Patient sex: M
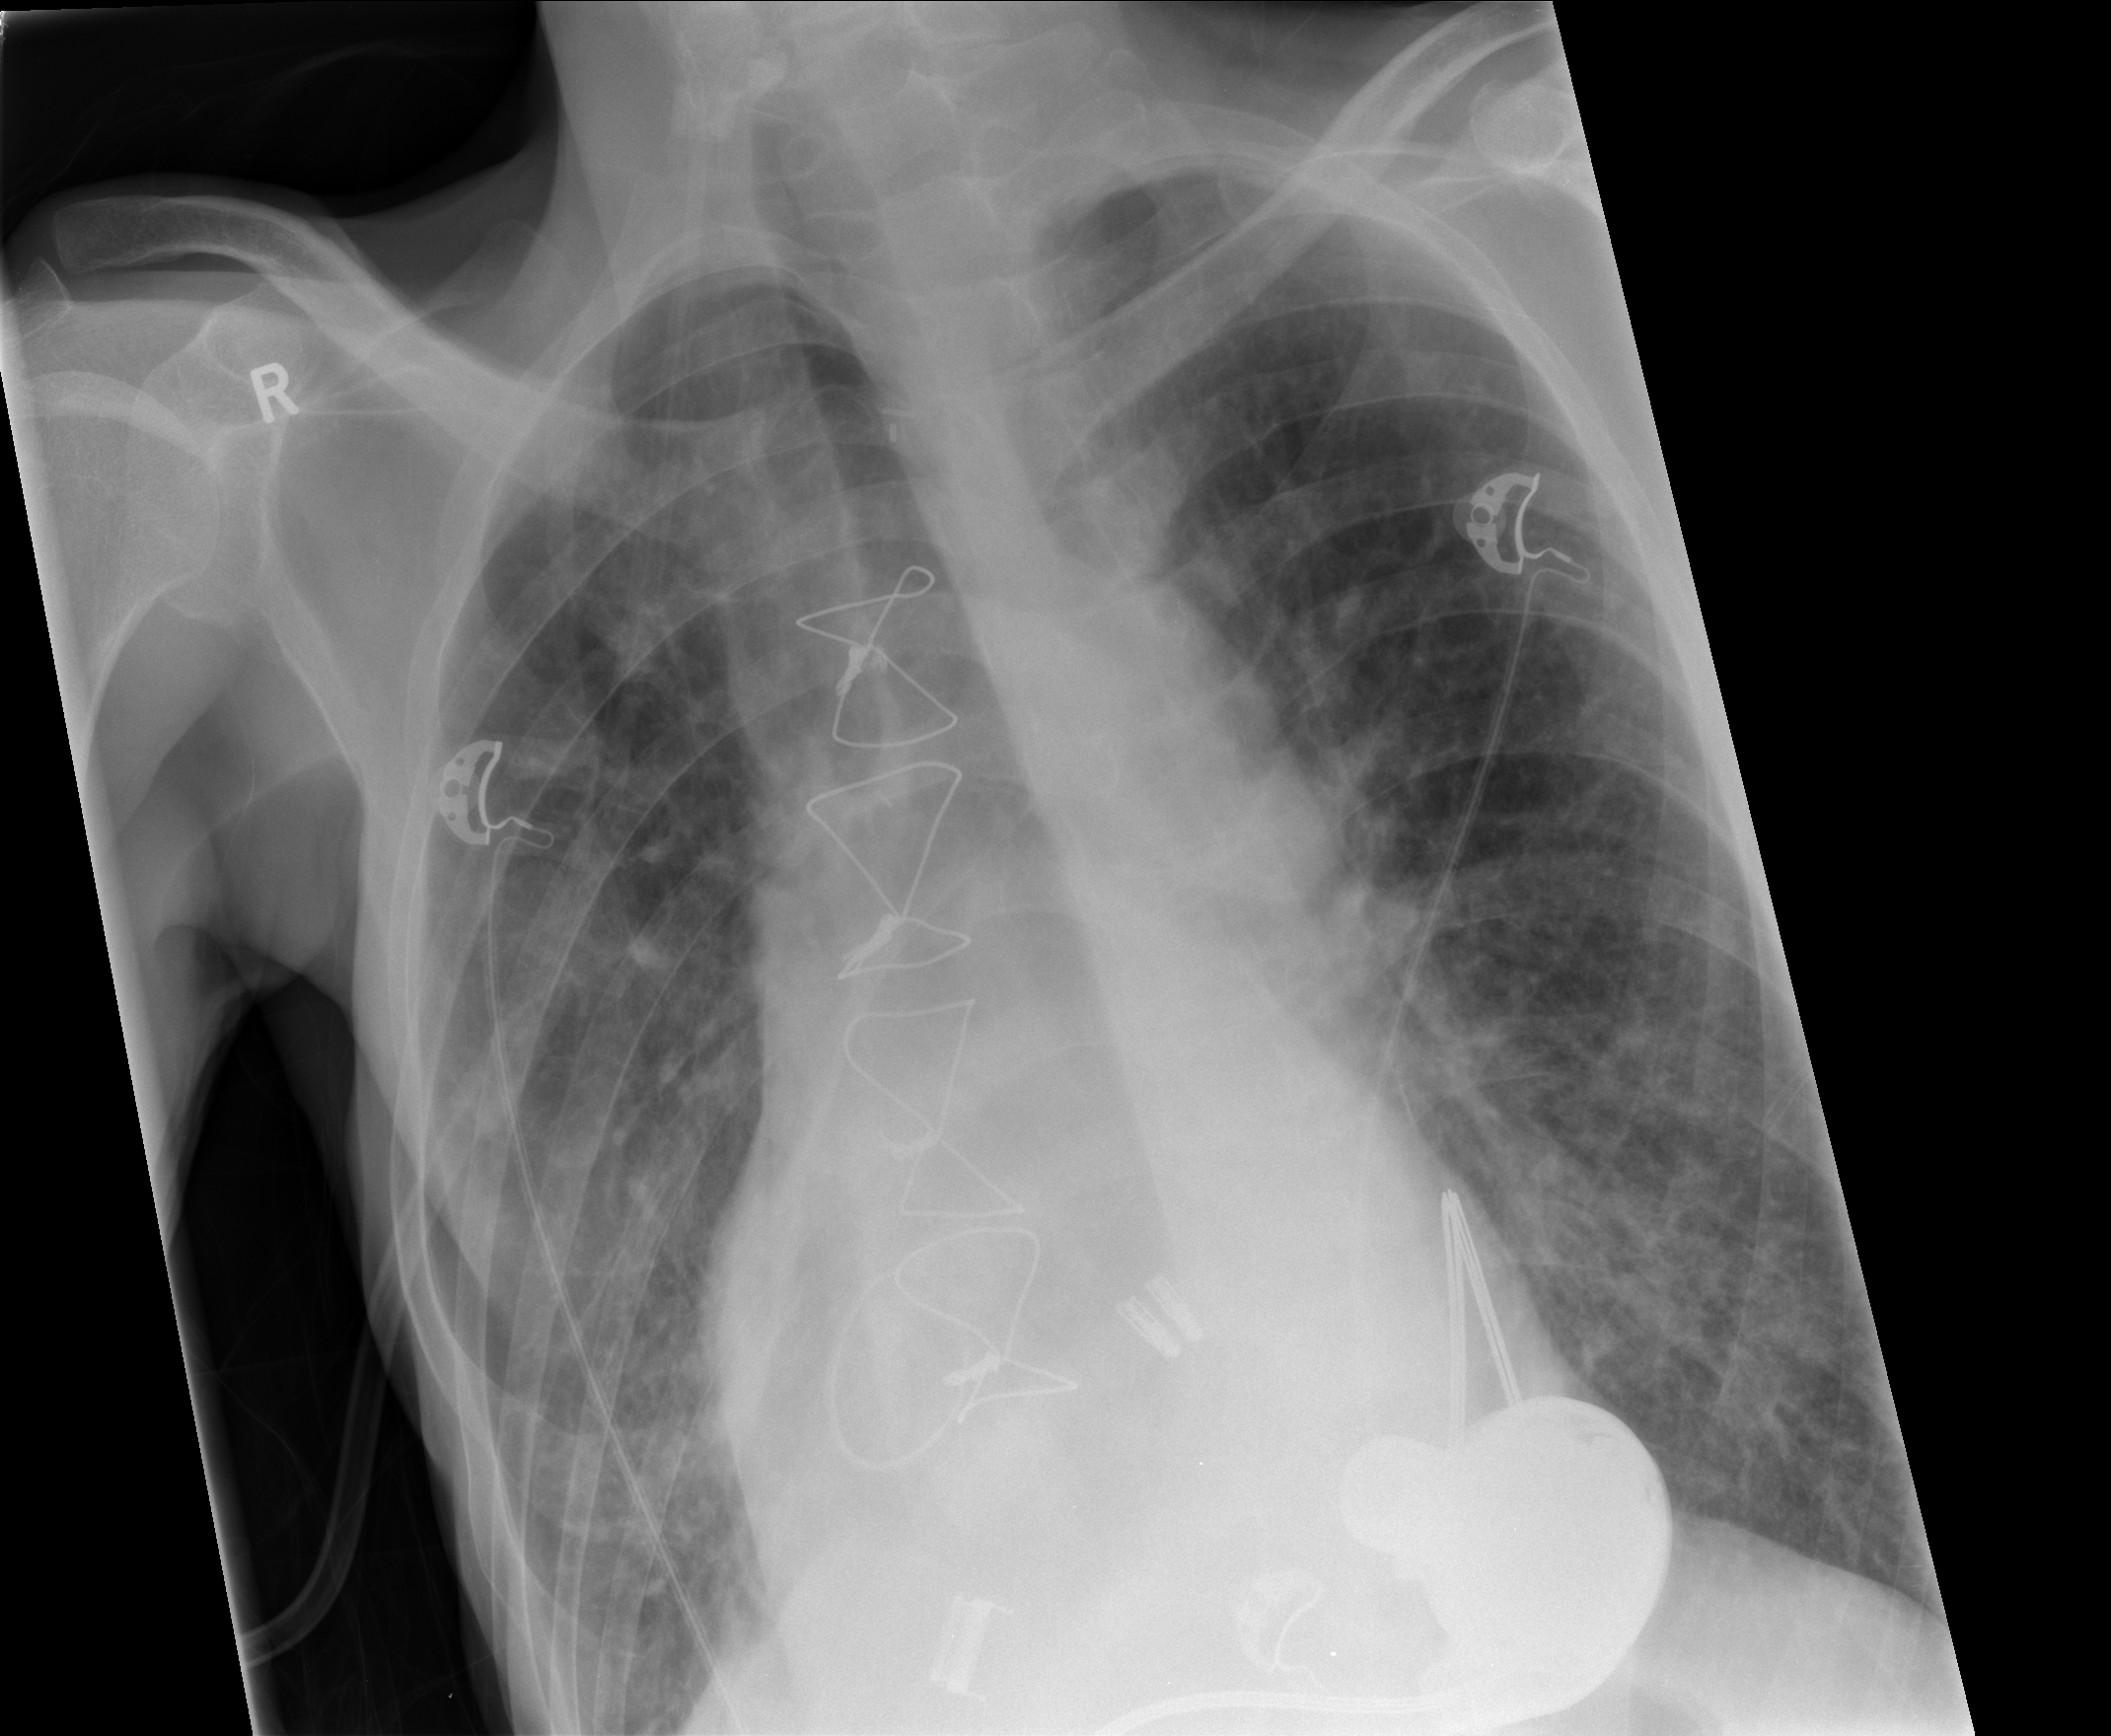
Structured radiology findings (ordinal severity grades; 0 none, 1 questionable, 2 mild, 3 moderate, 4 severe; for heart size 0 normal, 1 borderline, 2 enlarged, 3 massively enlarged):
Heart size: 2
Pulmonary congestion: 0
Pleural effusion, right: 0
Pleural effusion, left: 0
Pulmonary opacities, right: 2
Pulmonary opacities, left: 2
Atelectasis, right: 3
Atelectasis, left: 2